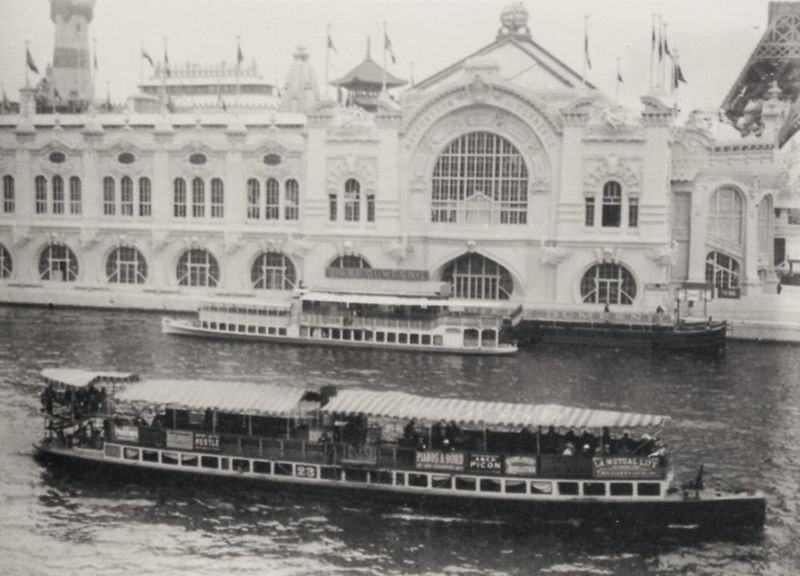
Titel: "Fliegende Boote" vor dem Palais de Commerce. Im Hintergrund das Panorama des "Tour du Monde"
Künstler: Francois Emile Zola
Schlagwörter: himmel, wasser, weiß, fluss, menschen, stadt, ufer, fenster, glas, grau, paris, schwarz, dach, gebäude, haus, schloss, architektur, spiegelung, kanal, england, boot, boote, kahn, oval, turm, schiff, schiffe, segel, wellen, bogen, fahnen, fassade, venedig, zwei, fahne, flagge, moderne, transport, dächer, giebel, werbung, eiffelturm, hafen, seine, kai, promenade, dampfer, steg, jugendstil, edel, halle, foto, fotografie, photographie, bögen, palast, rundfenster, leuchtturm, asien, schwarz-weiss, bahnhof, reklame, wimpel, photo, portal, weß, schwaru, pavillon, museum, fähre, flaggen, pavillion, weltausstellung, pagode, plakate, aqua, fasade, touristen, hamburg, schifffahrt, orsay, sonnensegel, schif, motor, barkasse, rundfahrt, eifelturm, sightseeing, 1899, picon, musée d'orsay, flaagge, les halles